Question: This issue is on the migration of Drupal 6 CCK fields to Drupal 7 fields.
Here is Error that repeat many time
> Notice: Undefined index: text_processing in
text_content_migrate_instance_alter() (line 113 of
E:\wamp\www ravel-local\sitesll\modules\cck\modules\content_migrate\modules\content_migrate.text.inc).
Notice: Undefined index: min in
number_content_migrate_instance_alter() (line 162 of
E:\wamp\www ravel-local\sitesll\modules\cck\modules\content_migrate\modules\content_migrate.number.inc).
Notice: Undefined index: max in
number_content_migrate_instance_alter() (line 163 of
E:\wamp\www ravel-local\sitesll\modules\cck\modules\content_migrate\modules\content_migrate.number.inc).
Notice: Undefined index: prefix in
number_content_migrate_instance_alter() (line 164 of
E:\wamp\www ravel-local\sitesll\modules\cck\modules\content_migrate\modules\content_migrate.number.inc).
Notice: Undefined index: suffix in
number_content_migrate_instance_alter() (line 165 of
E:\wamp\www ravel-local\sitesll\modules\cck\modules\content_migrate\modules\content_migrate.number.inc)
Please reply
thanks

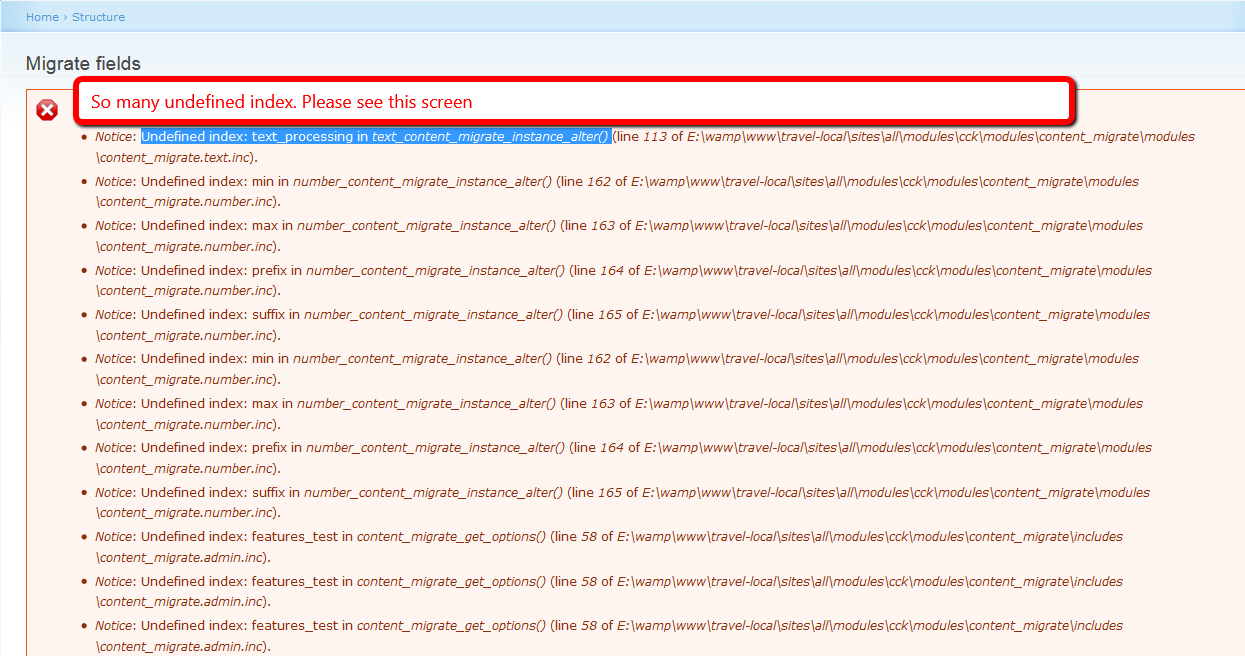
Answer: this is due to "Date Migration Example" modules. Before migration we should uninstall this modules and related content.